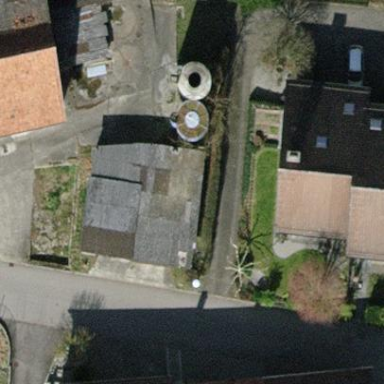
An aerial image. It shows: Garage building.